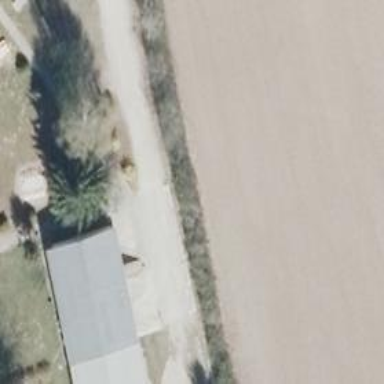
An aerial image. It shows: Driveway with sandy surface.